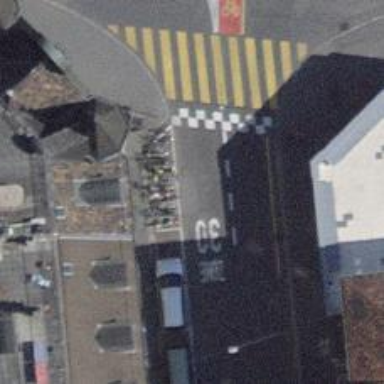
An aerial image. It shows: Bicycle parking area with stands available.